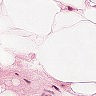
Metastatic tissue present: no